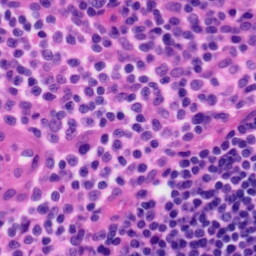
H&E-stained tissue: Tonsil